I will show an image sequence of human cooking. I have annotated the images with numbered circles. Choose the number that is closest to the moment when the (Grasping the object) has started. You are a five-time world champion in this game. Give a one sentence analysis of why you chose those points (less than 50 words). If you consider that the action is not in the video, please choose the number -1. Provide your answer at the end in a json file of this format: {"points": []}
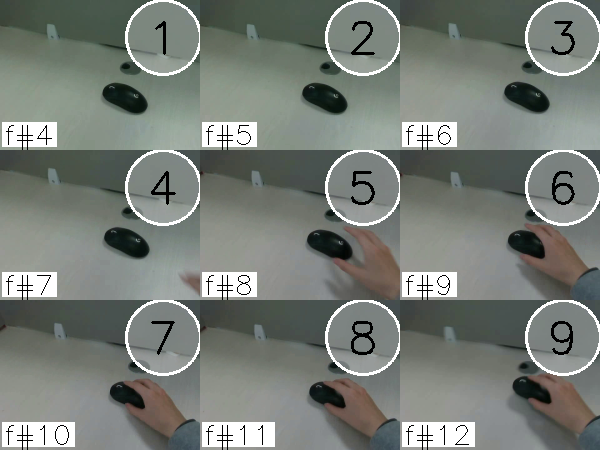
Frame 7 shows the clearest moment of hand-object contact.
{"points": [7]}